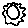
Label: sun